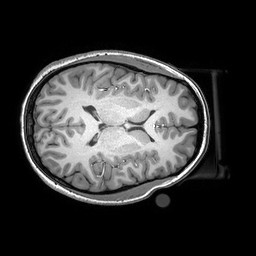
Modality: T1w
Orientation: axial
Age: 19
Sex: male
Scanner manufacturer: philips
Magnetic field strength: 3 T